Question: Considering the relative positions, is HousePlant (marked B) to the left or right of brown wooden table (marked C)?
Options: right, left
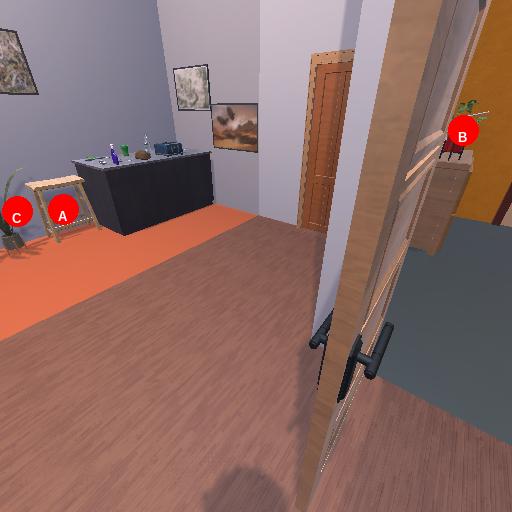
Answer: right